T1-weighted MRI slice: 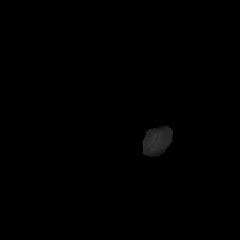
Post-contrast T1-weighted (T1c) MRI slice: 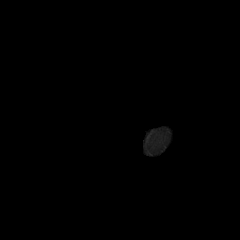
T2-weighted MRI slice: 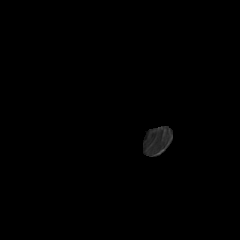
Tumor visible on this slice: no